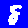
Digit: 8